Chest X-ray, AP view. Patient: 57 years old, sex F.
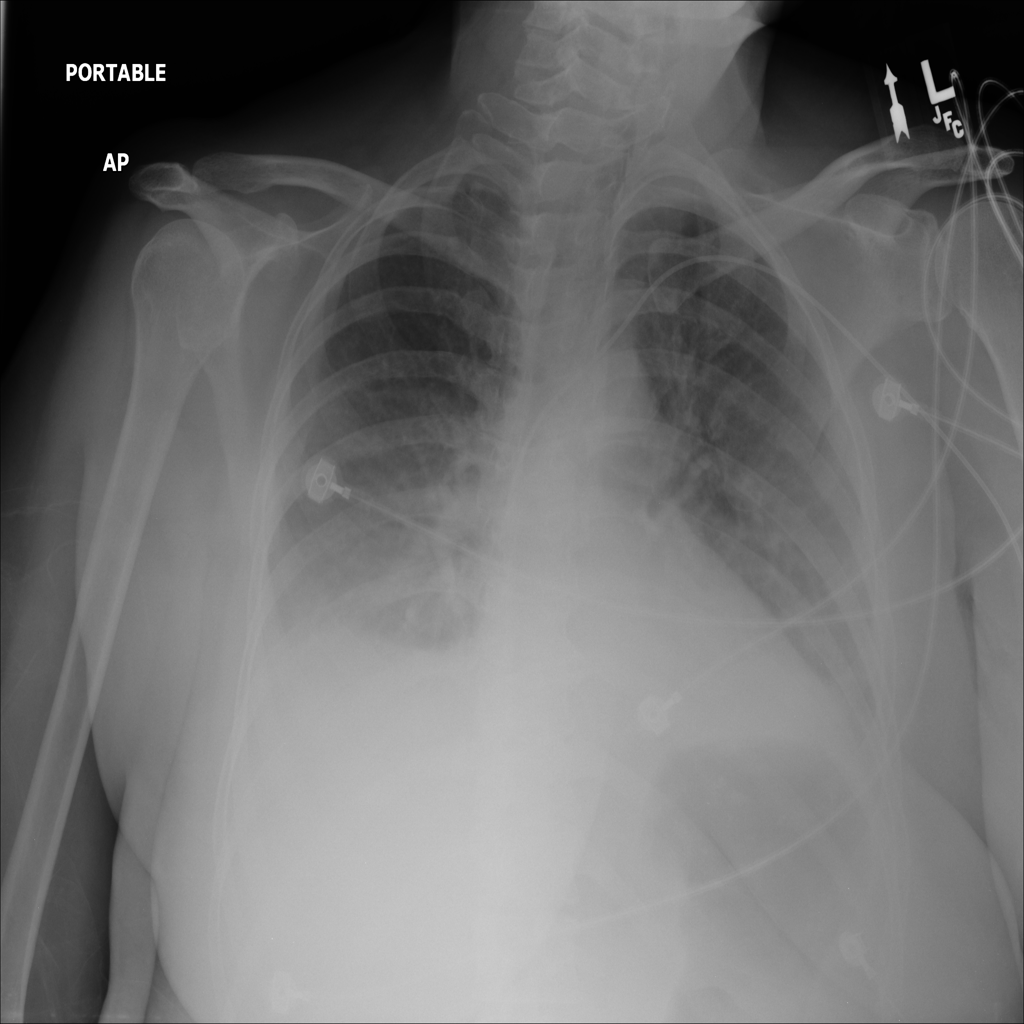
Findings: Edema, Infiltration